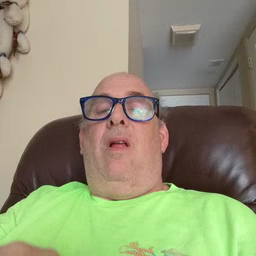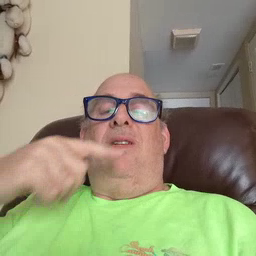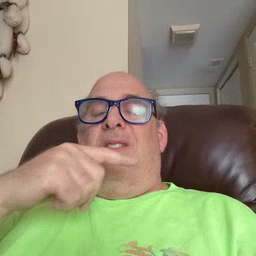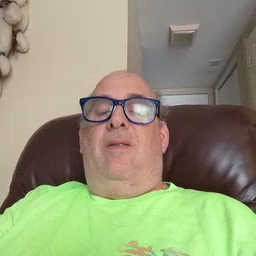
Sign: toothbrush